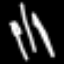
Label: leaf